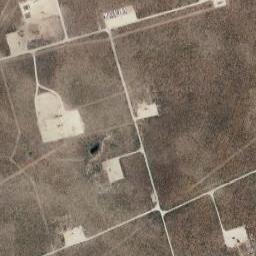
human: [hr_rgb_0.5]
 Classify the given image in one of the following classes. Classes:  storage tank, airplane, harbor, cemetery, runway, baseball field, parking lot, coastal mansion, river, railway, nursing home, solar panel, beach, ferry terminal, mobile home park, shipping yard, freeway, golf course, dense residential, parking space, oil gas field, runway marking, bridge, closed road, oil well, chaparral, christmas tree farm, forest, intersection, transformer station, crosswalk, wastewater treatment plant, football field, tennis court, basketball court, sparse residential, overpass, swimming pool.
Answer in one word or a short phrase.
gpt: oil gas field